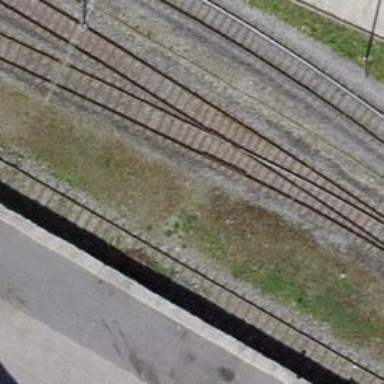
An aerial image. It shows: Single-track electrified railway with contact line. It is spur line for service.